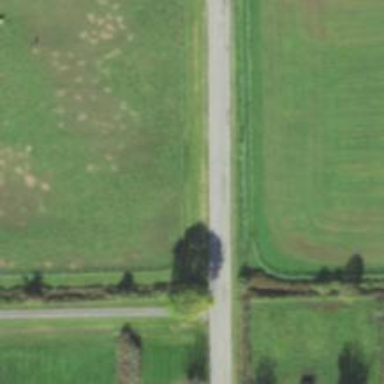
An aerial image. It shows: Tertiary road.